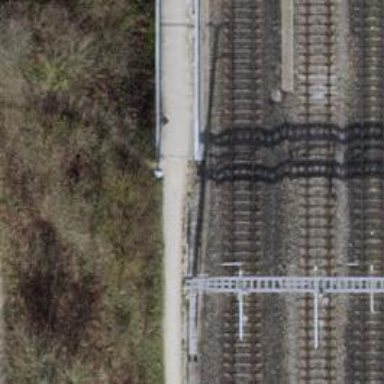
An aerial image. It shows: Railway track with contact line for electrification.